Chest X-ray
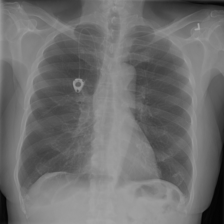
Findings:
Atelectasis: negative
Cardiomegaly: negative
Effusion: negative
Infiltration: negative
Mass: negative
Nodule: negative
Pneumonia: negative
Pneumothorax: negative
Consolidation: negative
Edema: negative
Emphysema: negative
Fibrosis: negative
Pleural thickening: negative
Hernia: negative